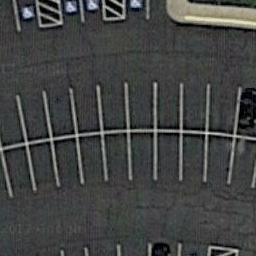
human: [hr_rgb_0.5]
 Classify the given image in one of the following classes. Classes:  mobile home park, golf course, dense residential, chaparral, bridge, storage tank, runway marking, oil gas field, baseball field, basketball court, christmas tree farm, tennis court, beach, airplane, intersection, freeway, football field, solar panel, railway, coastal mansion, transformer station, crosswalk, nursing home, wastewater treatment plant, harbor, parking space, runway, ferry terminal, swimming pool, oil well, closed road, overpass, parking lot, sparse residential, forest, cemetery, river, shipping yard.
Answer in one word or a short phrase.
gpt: parking space